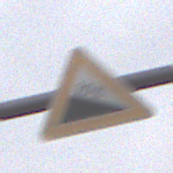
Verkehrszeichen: Gefaelle10
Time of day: Midday
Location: Outdoor (RoadRail)
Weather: Overcast
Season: NotSpecified
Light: Natural